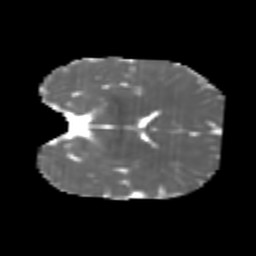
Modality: MD
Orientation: coronal
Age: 7
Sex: male
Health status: healthy